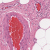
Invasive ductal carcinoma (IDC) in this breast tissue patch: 0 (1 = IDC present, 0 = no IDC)